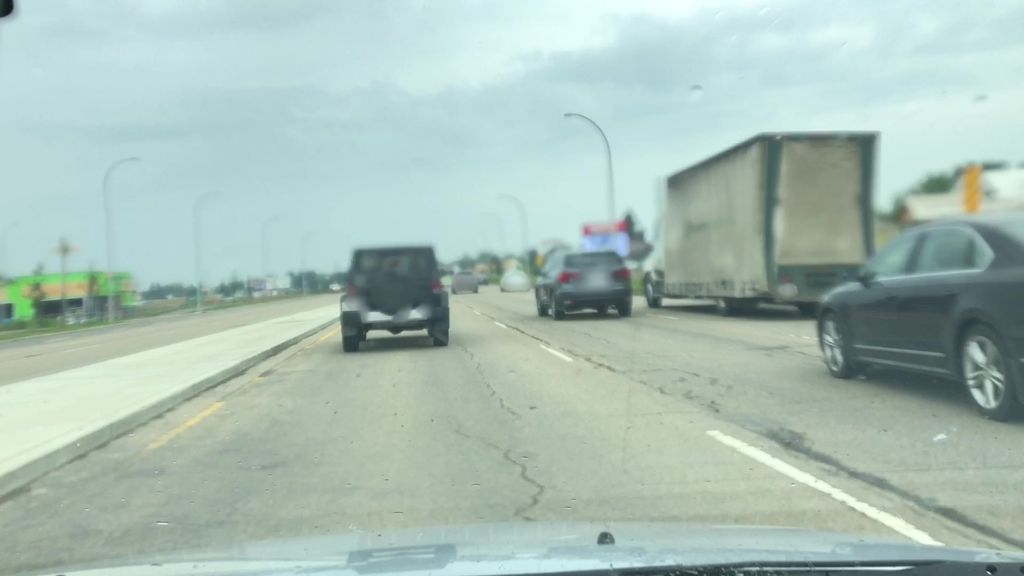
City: edmonton